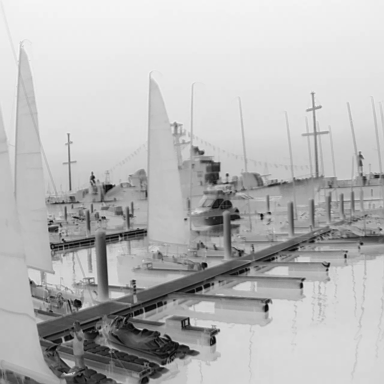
There are two sailboats in the infrared image.